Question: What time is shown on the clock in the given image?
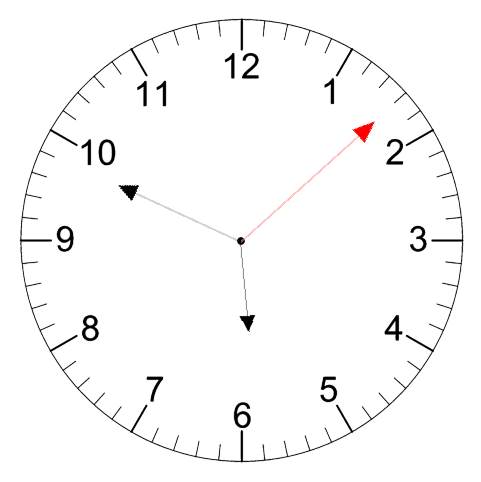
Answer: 05:49:08